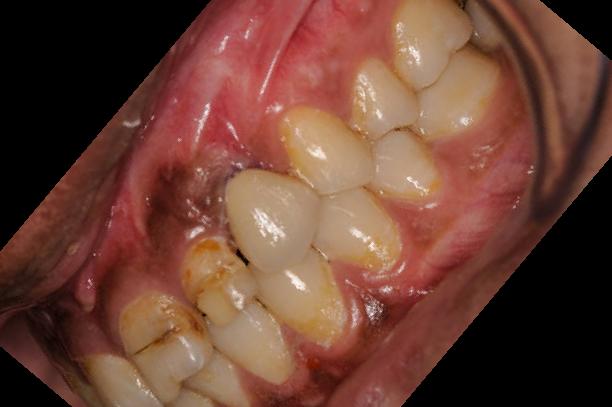
Condition: Gingivitis